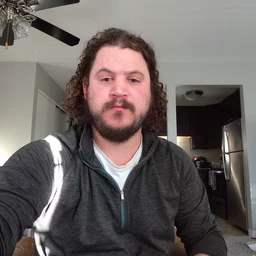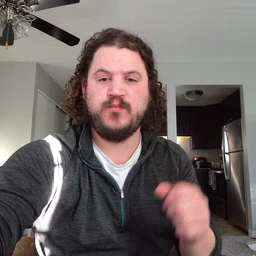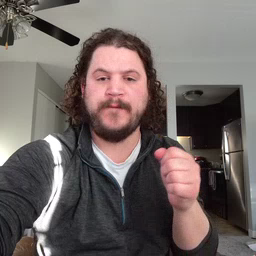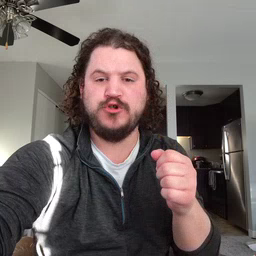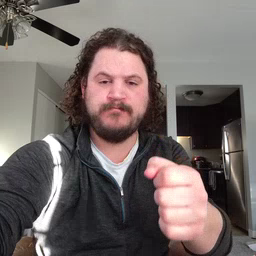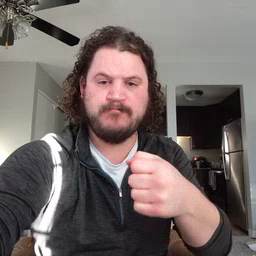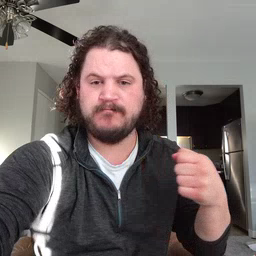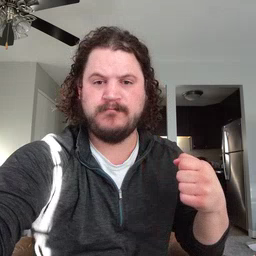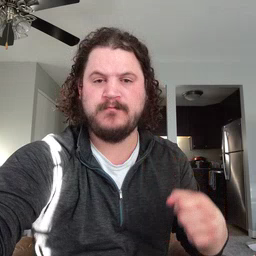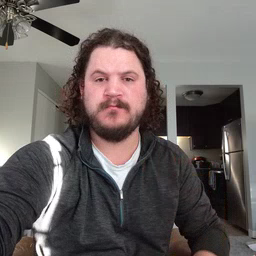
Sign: refrigerator